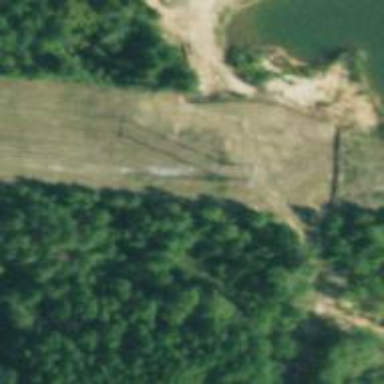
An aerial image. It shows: Power pole.